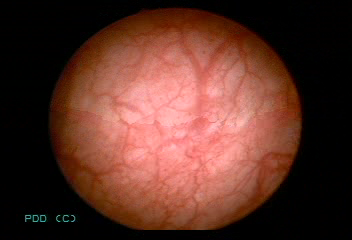
Modality: WLC
Class: Normal mucosa
Bladder cancer association: No